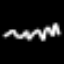
Label: squiggle